Question: I want to use on some pages of my Wordpress website.
I'm using the code below to do this. I do
'''
<?php get_header( $name ) ?>
'''
I have two header-files in my directory: and
Below you can also see a picture of my Wordpress directory (just to give the best information)

The is build up in . (you can find get_header(), get_footer(), ... there). I changed the code into:
'''
if(is_front_page())
{
get_header();
}
else
{
get_header( 'others' );
}
'''
This is working for me but I can do the same thing on the but is this correct? Can somebody assist me or am I doing
everything correct?
Thanks
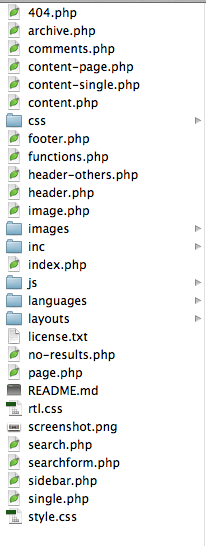
Answer: I would do almost the same as you except for one thing. I would reverse the headers like this:
'''
if(is_front_page())
{
get_header('frontpage');
}
else
{
get_header();
}
'''